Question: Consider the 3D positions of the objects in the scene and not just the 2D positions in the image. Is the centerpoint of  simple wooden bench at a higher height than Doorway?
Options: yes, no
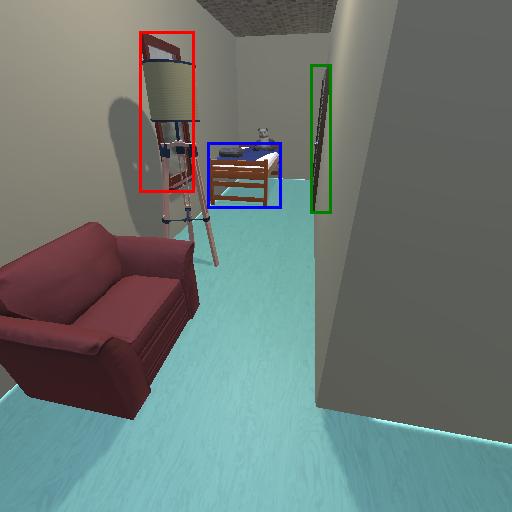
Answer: yes